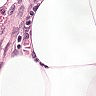
Metastatic tissue present: no